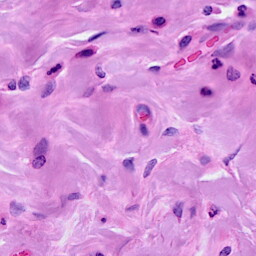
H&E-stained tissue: Breast